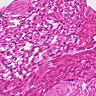
Metastatic tissue present: no